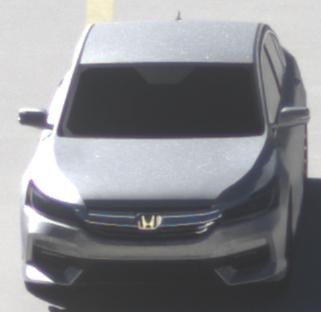
Make: Honda
Model: Accord Hybrid
Detailed model: 9. Generation
Model produced from: 2015
Model produced until: 2019
Doors: 4
Color: white
Road condition: dry road
Daytime: morning or afternoon
Contrast: high contrast